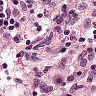
Metastatic tissue present: no